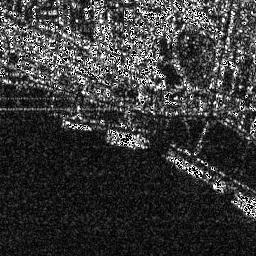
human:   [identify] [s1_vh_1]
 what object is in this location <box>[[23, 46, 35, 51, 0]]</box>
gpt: <ref>1 small ship at the left</ref>

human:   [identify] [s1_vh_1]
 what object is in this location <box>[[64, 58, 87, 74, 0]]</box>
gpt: <ref>1 large ship at the right</ref>